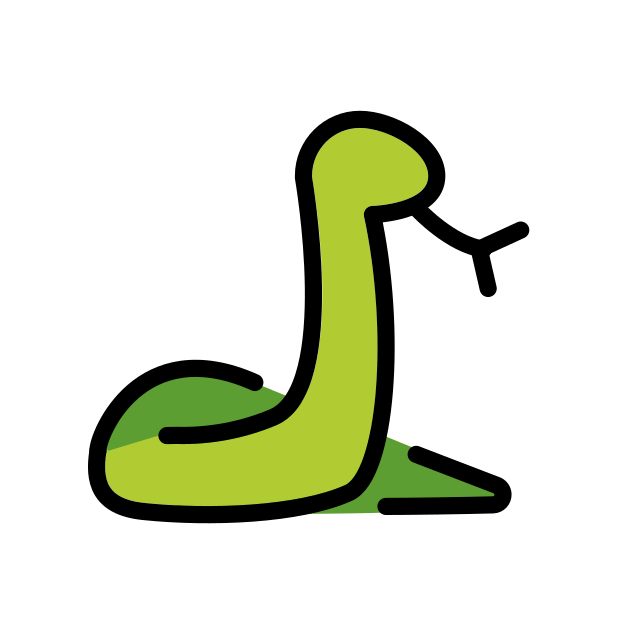
Emoji: 🐍
Name: snake
Unicode: 0x1f40d